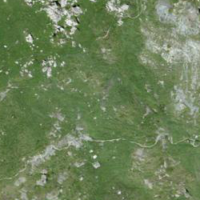
EUNIS habitat code: 26
Species observed at this site:
Neottia ovata